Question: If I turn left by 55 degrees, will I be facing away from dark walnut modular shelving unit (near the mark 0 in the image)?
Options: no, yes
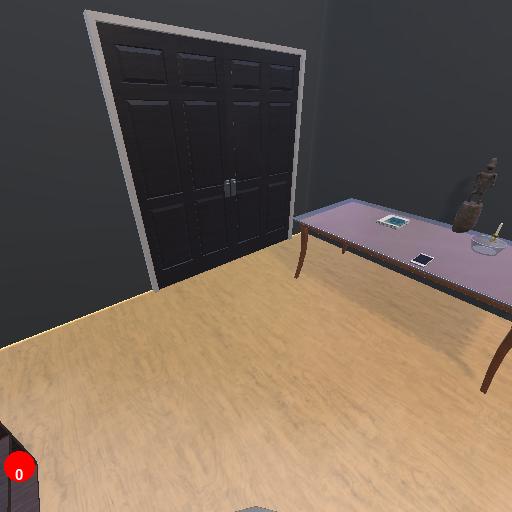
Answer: no